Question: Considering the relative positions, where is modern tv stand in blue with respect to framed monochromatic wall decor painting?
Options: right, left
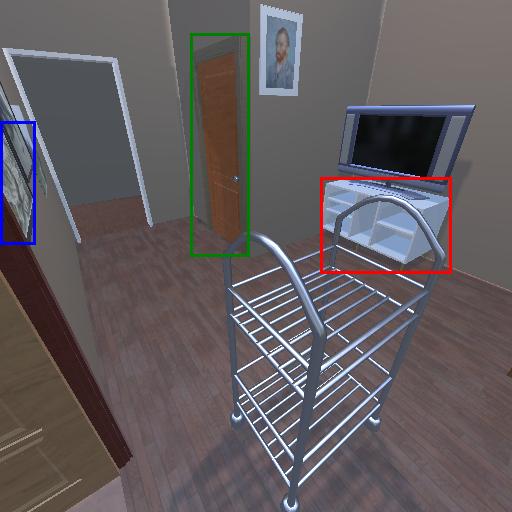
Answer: right